Interaction volume radius: 10 \u00c5
Interaction volume height: 20 \u00c5
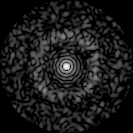
Disorder parameter: 0.8122